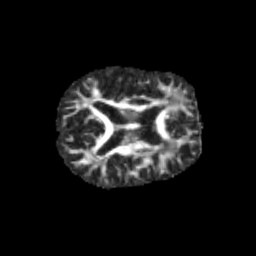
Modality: FA
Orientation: axial
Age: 13
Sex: female
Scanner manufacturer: siemens
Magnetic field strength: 3 T
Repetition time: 3.8 s
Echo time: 0.07 s